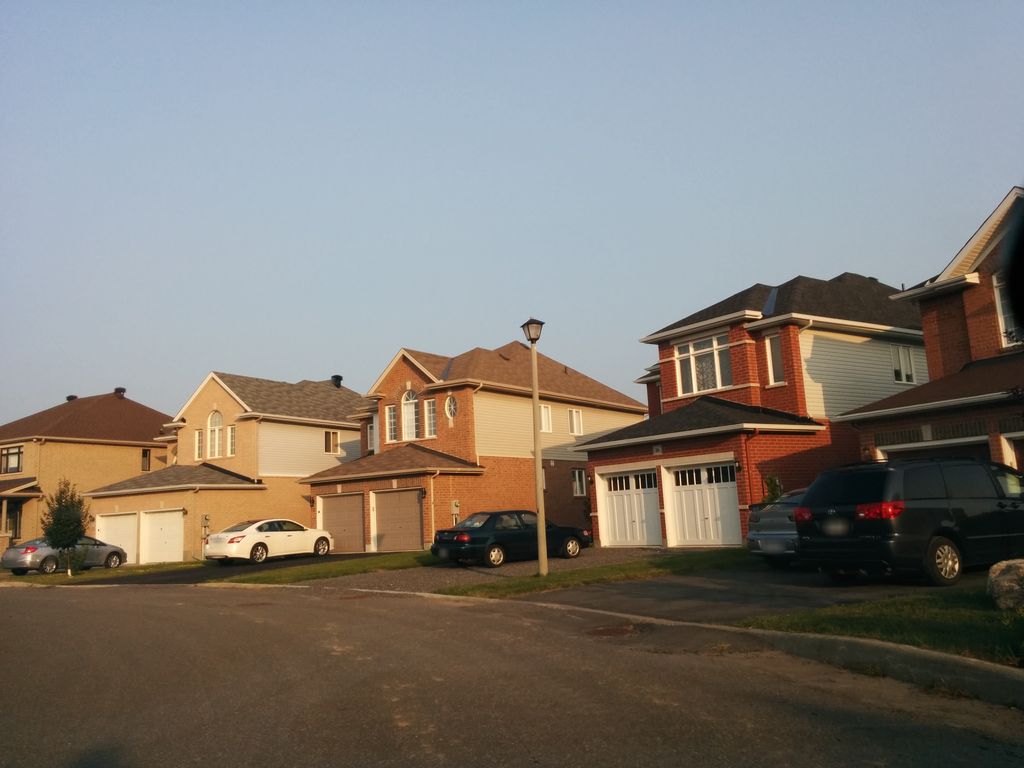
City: ottawa-gatineau